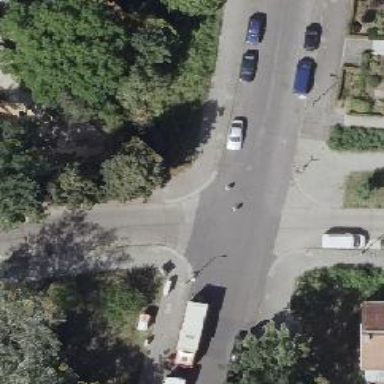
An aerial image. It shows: Unmarked crossing on the road.